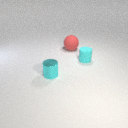
large red rubber sphere behind small cyan metal cylinder